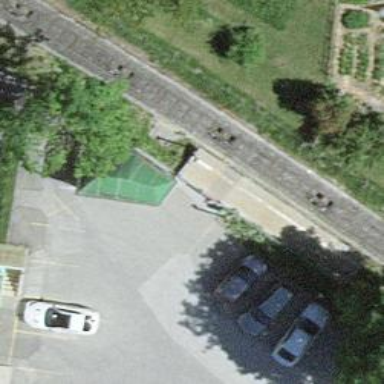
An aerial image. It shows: Funicular railway.